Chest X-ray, PA view. Patient: 33 years old, sex F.
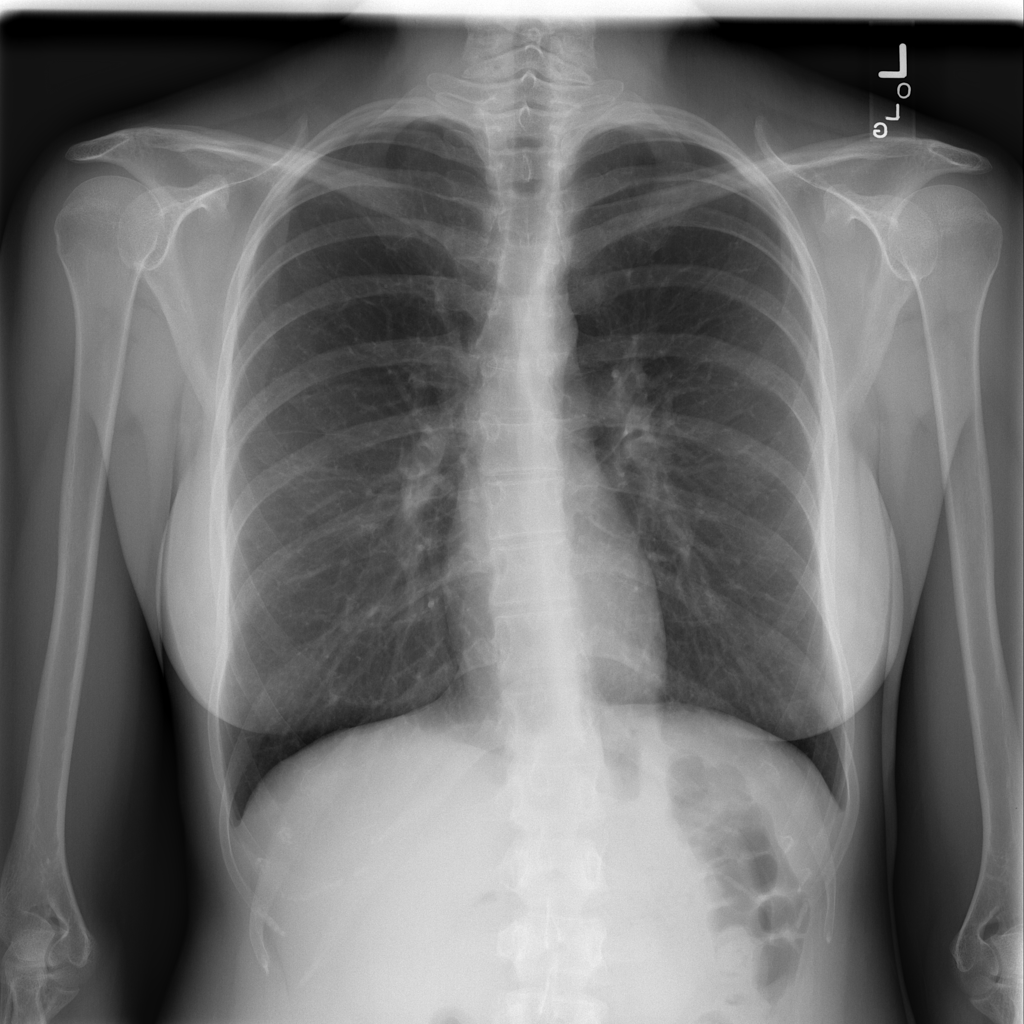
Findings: No Finding